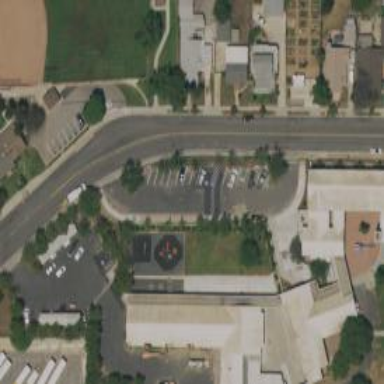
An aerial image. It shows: Parking space is available.